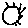
Label: sun